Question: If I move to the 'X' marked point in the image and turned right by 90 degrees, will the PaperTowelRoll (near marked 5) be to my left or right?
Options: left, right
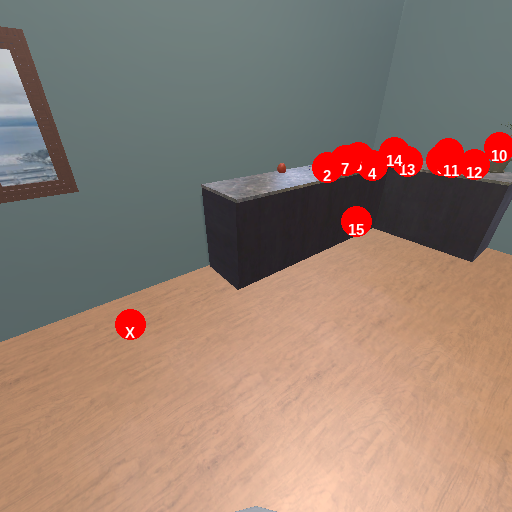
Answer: left